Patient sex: F
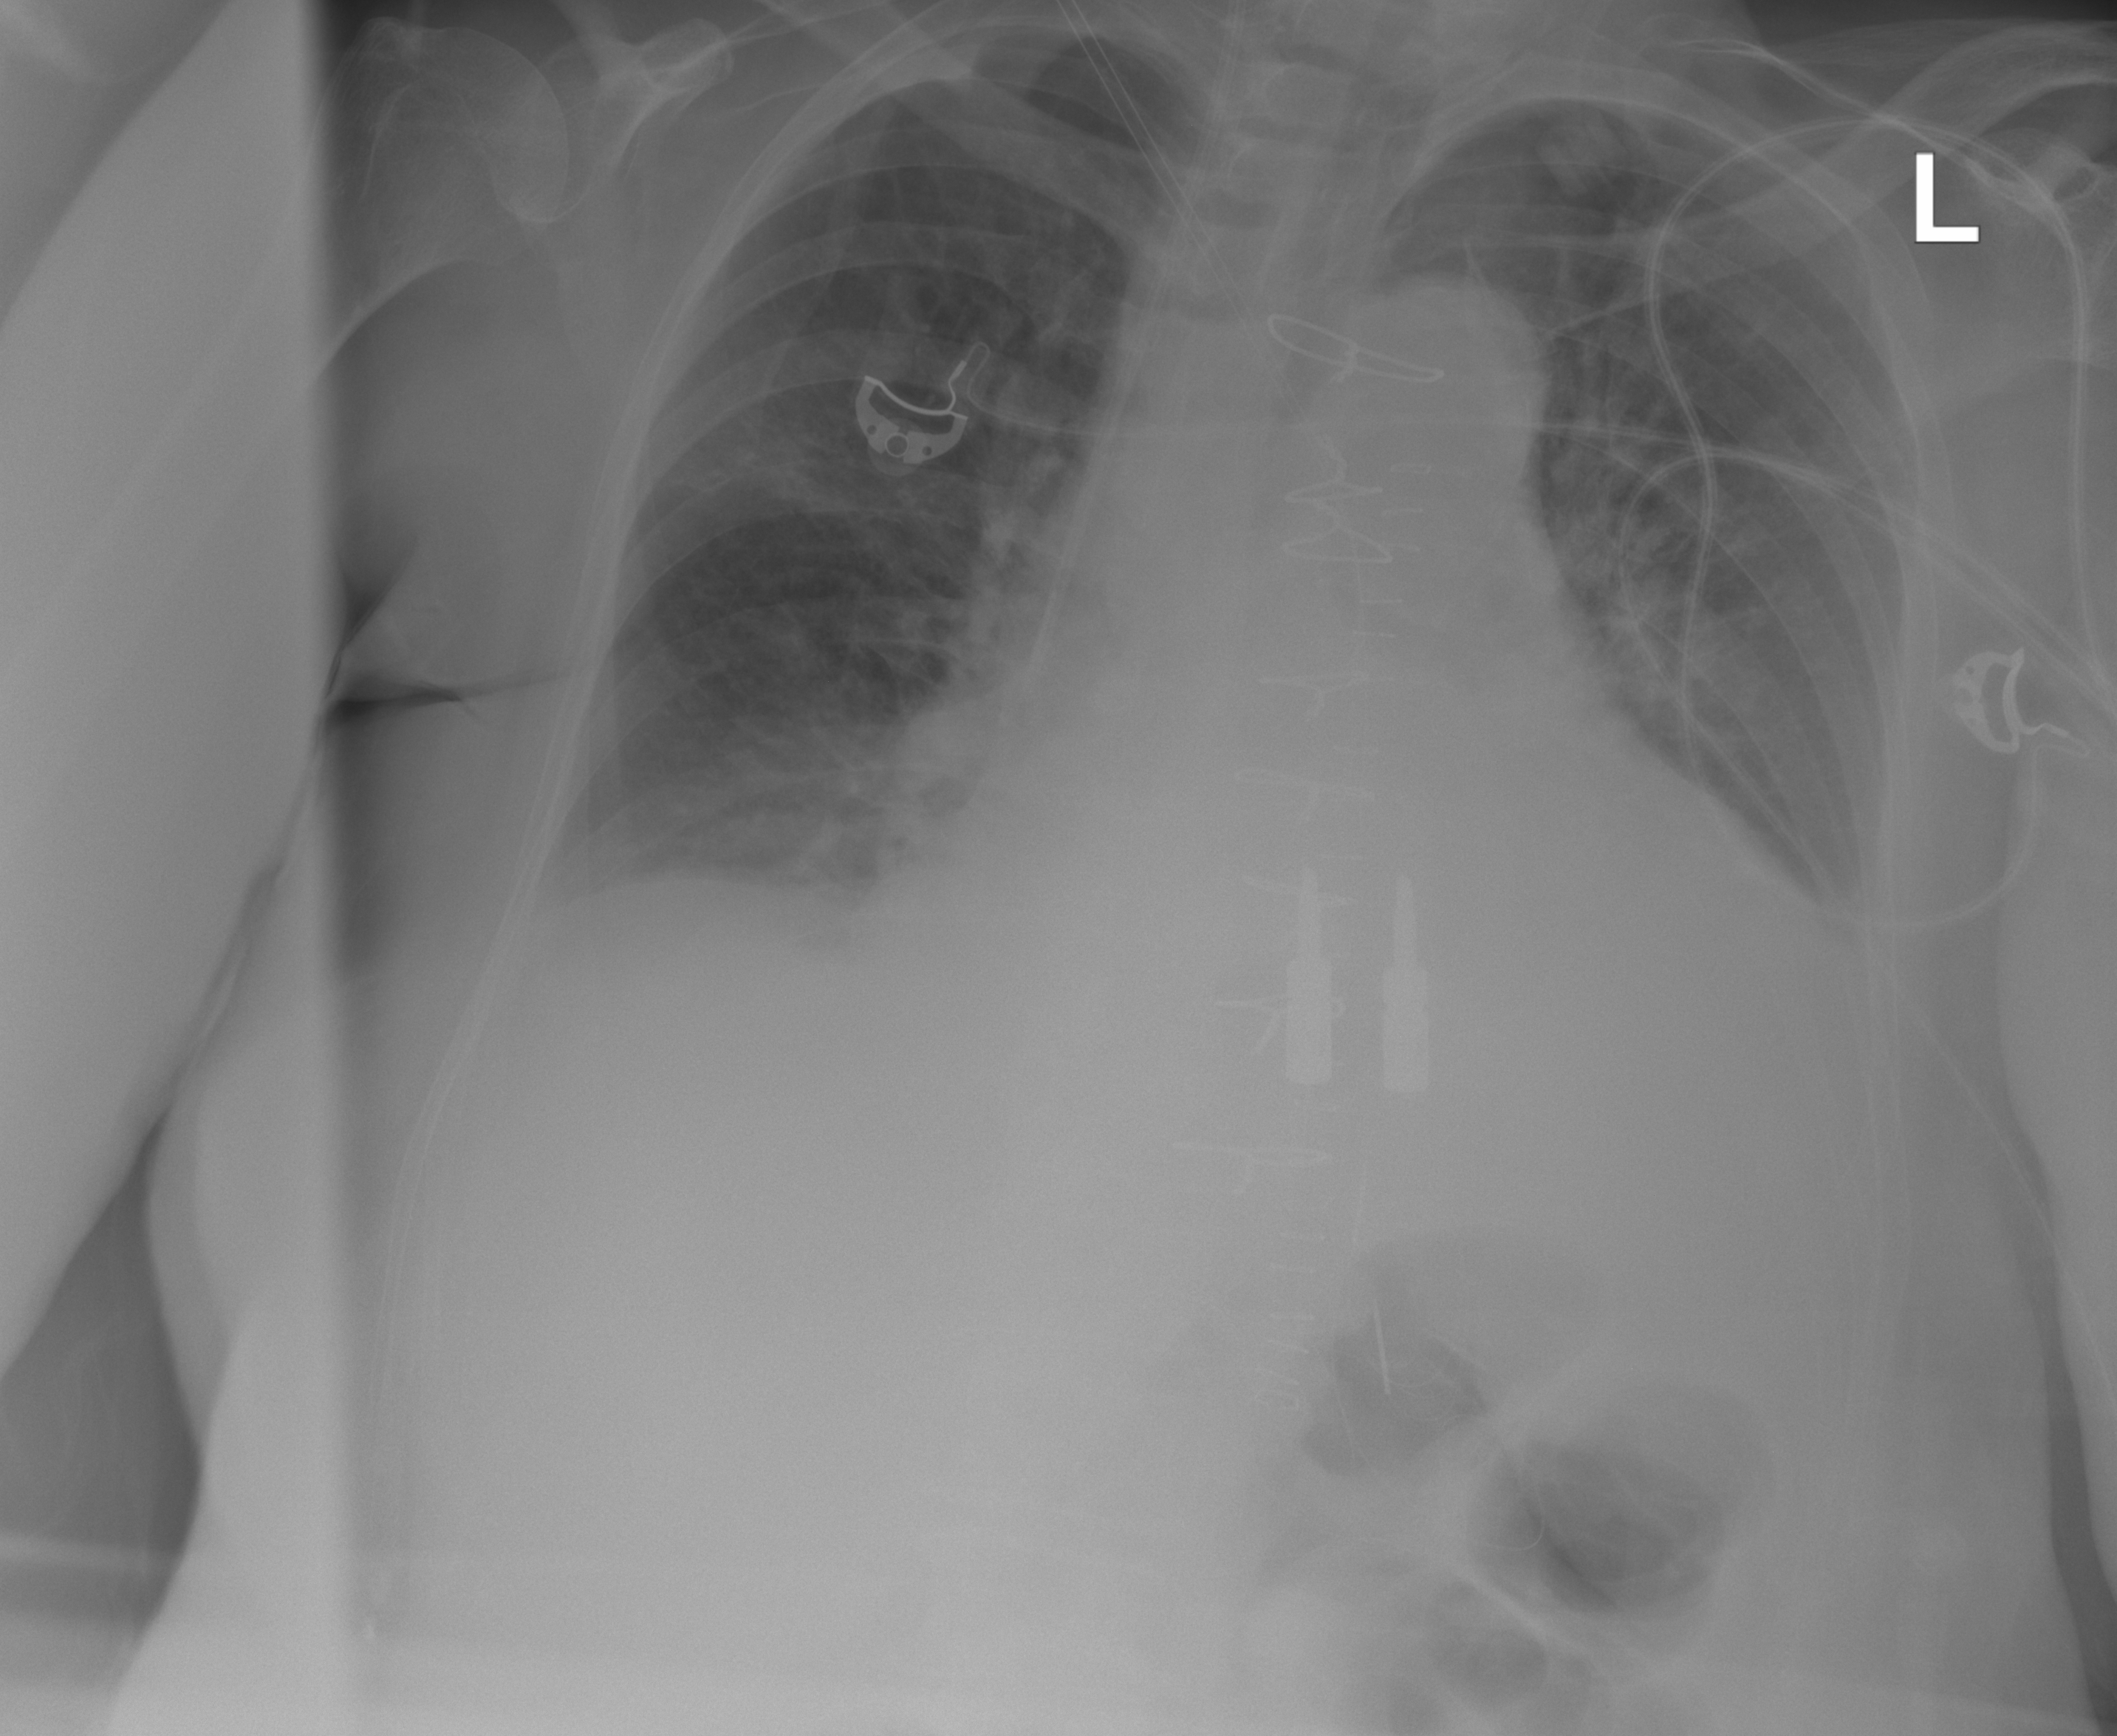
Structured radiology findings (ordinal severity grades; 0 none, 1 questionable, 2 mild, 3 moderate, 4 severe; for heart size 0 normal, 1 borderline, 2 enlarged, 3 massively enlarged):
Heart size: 2
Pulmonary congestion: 0
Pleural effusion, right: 0
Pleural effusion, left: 2
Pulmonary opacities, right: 0
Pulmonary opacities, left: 0
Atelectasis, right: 0
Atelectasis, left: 2